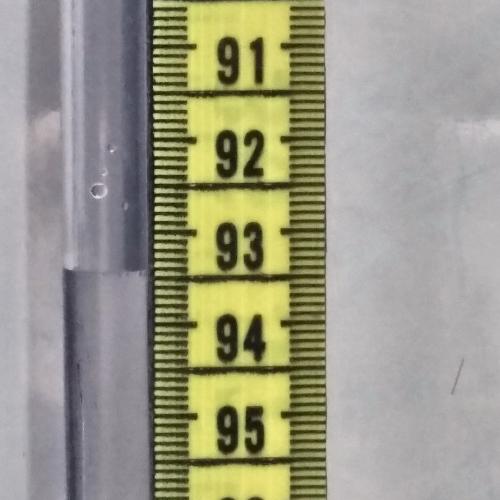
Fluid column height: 93.4 cm